Interaction volume radius: 5 \u00c5
Interaction volume height: 10 \u00c5
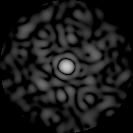
Disorder parameter: 0.8409